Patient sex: M
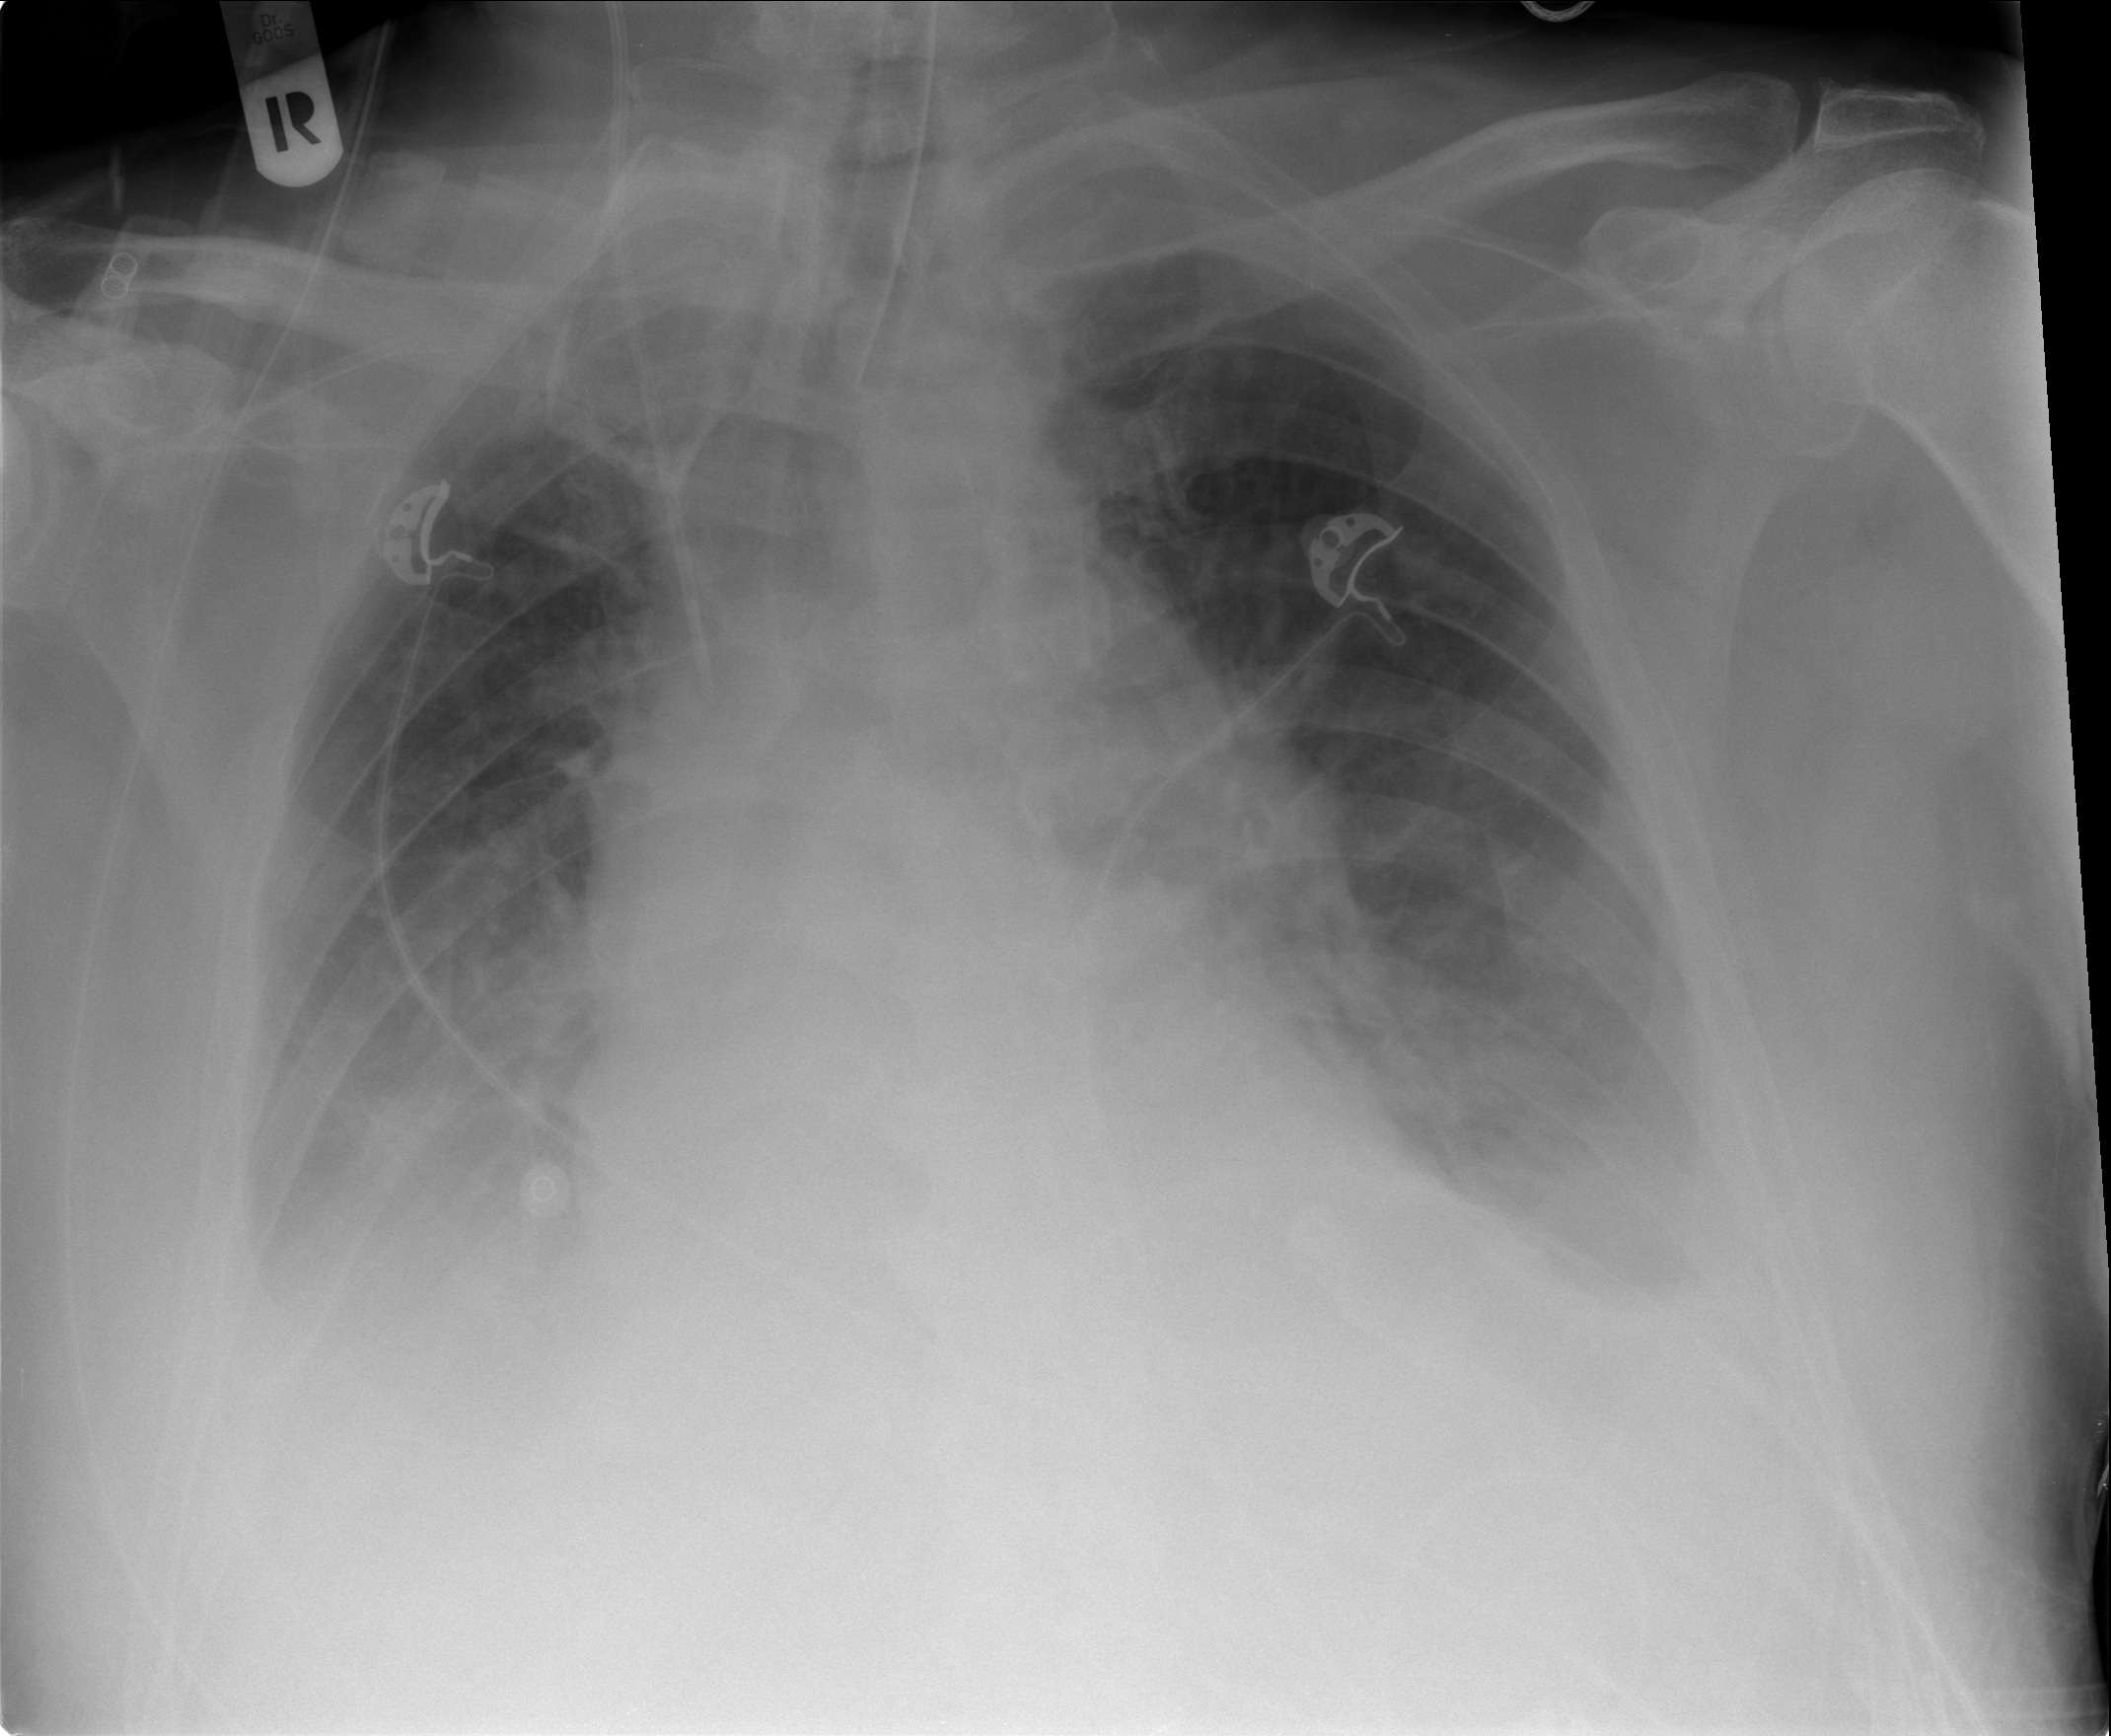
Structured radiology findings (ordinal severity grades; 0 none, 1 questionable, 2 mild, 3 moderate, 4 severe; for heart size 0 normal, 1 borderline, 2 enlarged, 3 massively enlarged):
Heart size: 0
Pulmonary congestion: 2
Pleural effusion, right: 2
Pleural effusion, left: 2
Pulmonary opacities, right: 0
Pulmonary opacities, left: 0
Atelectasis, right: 2
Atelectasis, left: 2